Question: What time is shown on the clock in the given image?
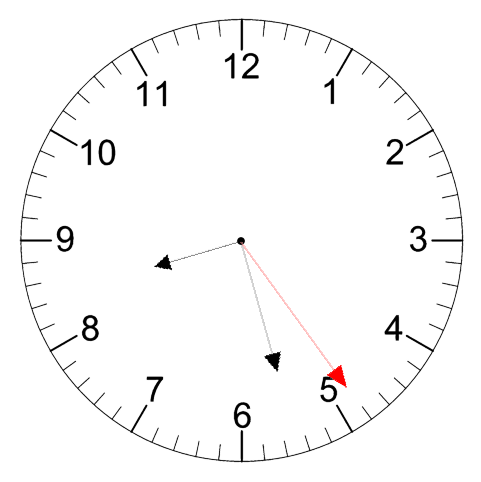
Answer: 08:27:24